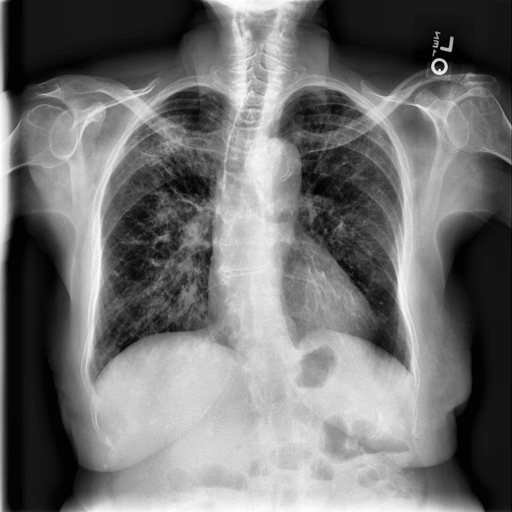
Finding: NORMAL